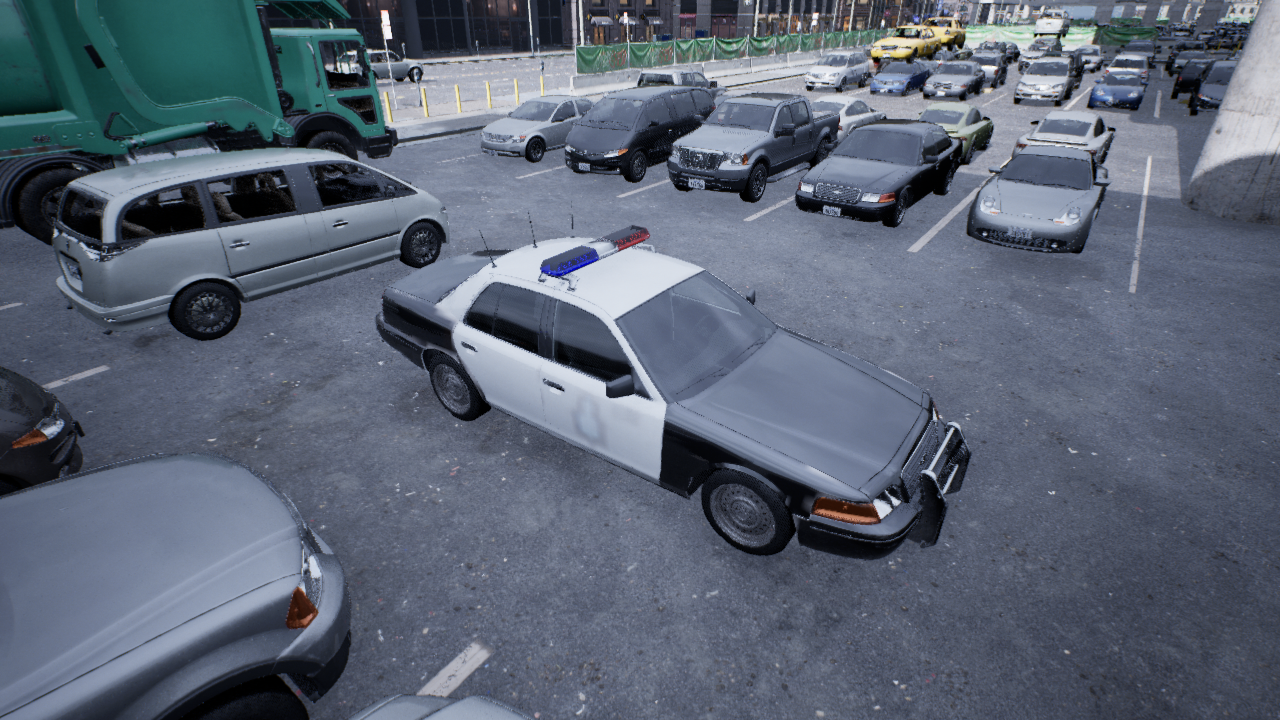
Venue: arterial
Lighting: overcast
Vehicle rig: sedan